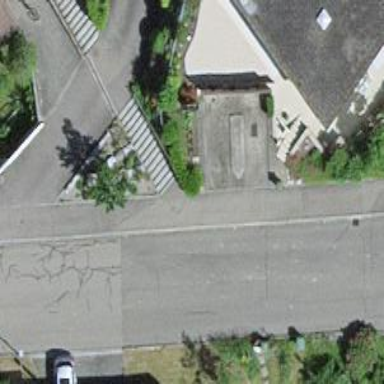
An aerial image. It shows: Set of steps on the road.